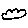
Label: cloud